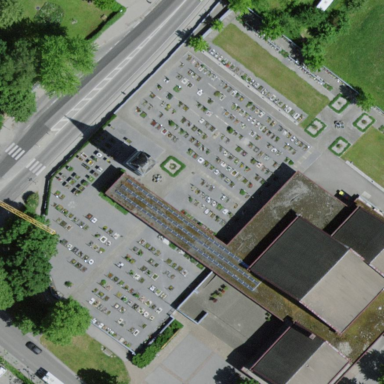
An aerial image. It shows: Cemetery.